Question: I've been using perlin noise to generate tile based, isometric landscapes. So far I've been using the noise value as a height map for the tiles themselves: 'Math.floor(noise * 10)', basically. This generates perfectly nice looking but linear maps. However, I found the "mountains" rather boring looking so I applied an exponent: 'Math.floor(Math.pow((noise / 4), 2.3))'. This pushes the higher values up, producing the image attached.
These height values are the are stored in a 2d grid, giving me the 'x', 'y' and 'z' i need to draw the map to the screen.
The drawback is kind of obvious: there are gaps in my mountain that should be filled up. I'm just not sure where to start since that is information that I can no longer store in a 2d grid. I guess I can cheat using "longer" tiles but that is kind of lame. Any suggestions?
If you need more info I'm happy to explain. Maybe I'm barking up the wrong tree.

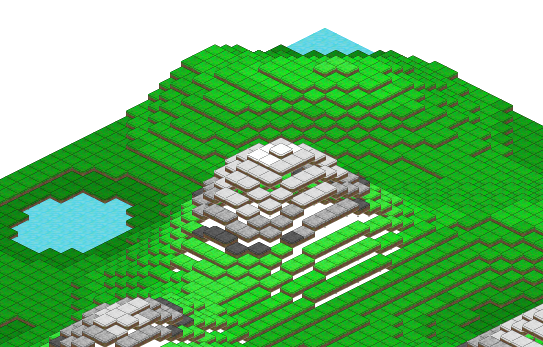
Answer: Before you draw the first tile far in the back have a look to the two neighboring tiles on the left and right that are closer to the viewer. Get the lowest height of them and check if this height is lower than your back-tile minus one height. (Because this would cause a gap). Now you can start to draw on the pile in the back starting with this "low height" and stack tiles on it until you reach the height you want. Then you can draw the next tile that is closer to the viewer using the same algorithm.
Edit: But I am just wondering if it would maybe look a but awkward with so many stacked tiles. Maybe it better to just stretch the soil layer until the "low height".